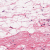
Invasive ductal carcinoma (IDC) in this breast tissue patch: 0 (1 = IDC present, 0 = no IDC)